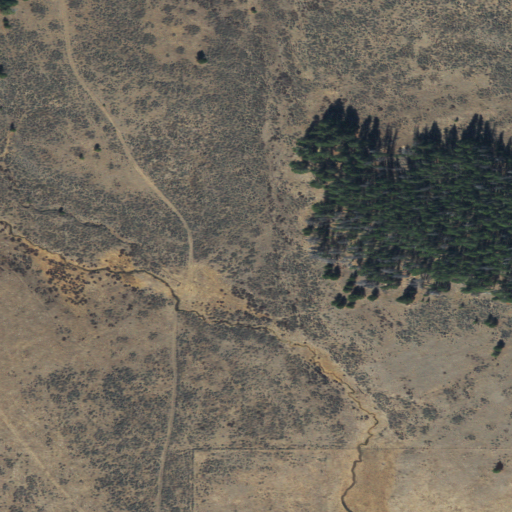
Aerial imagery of plain(s) in Montana named Richards Park containing shrub, grassland, and evergreen forest